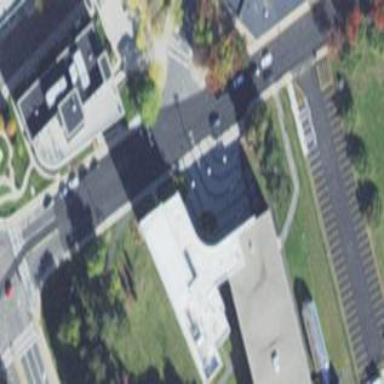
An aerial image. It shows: College building.